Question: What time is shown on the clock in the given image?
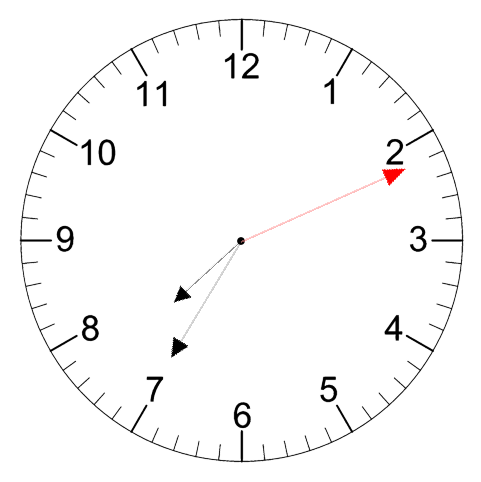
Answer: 07:35:11